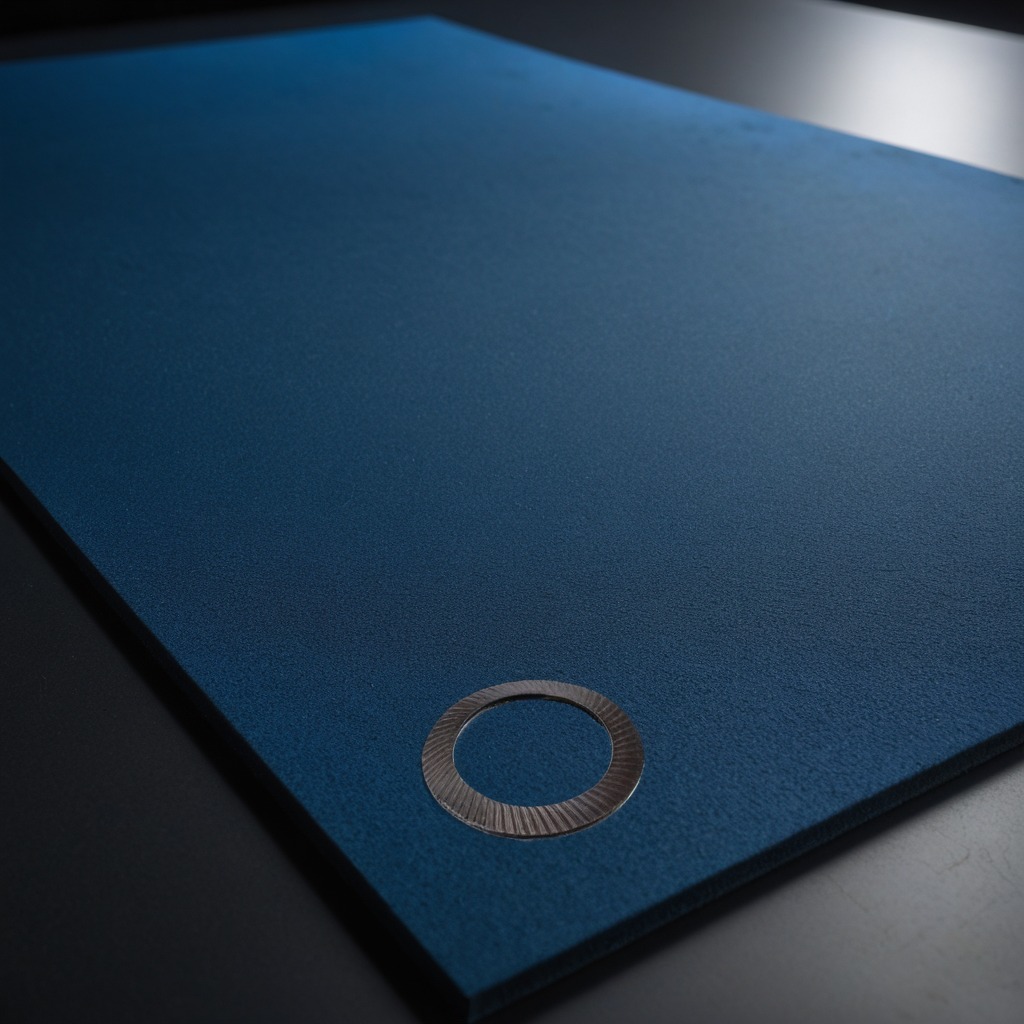
A flat metal washer lying on a clean granite tabletop covered with a blue rubber mat inside a workshop at night dim ambient light soft shadows worn but beneath the mat